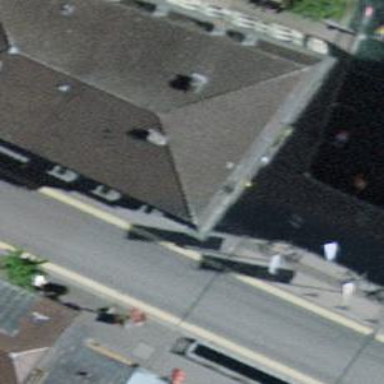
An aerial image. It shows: Shop selling clothes.